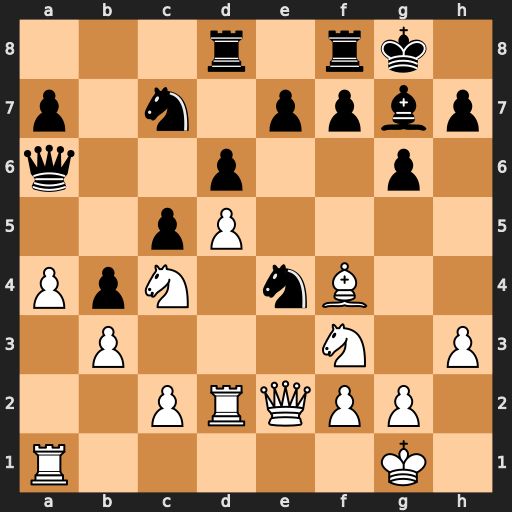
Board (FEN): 3r1rk1/p1n1ppbp/q2p2p1/2pP4/PpN1nB2/1P3N1P/2PRQPP1/R5K1
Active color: w
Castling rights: -
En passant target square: -
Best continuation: Qxe4 Bxa1 Qxe7